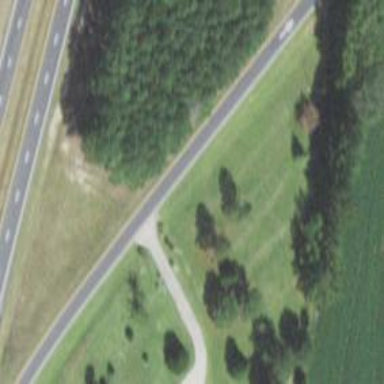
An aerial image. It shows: Trunk link highway.